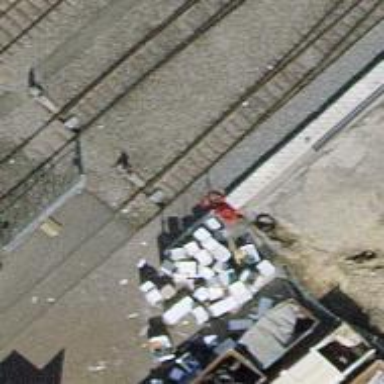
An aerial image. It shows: Railway switch.